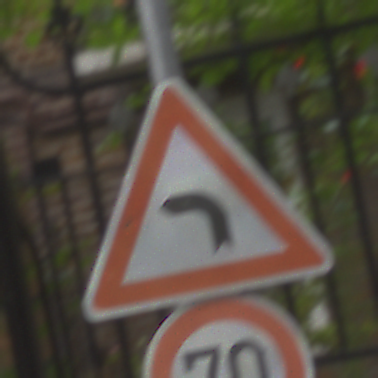
Verkehrszeichen: KurveLinks
Zusatzzeichen unten: Geschwindigkeit70
Umgebung: Outdoor, Urban
Tageszeit: MorningAfternoon
Wetter: Overcast
Licht: Natural
Jahreszeit: NotSpecified
Kontrast: LowContrast